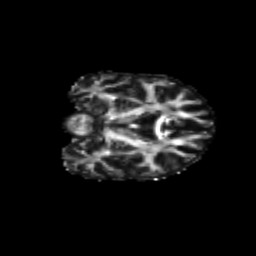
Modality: FA
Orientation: coronal
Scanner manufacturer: siemens
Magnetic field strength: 3 T
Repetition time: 9.2 s
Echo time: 0.084 s